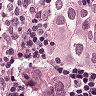
Metastatic tissue present: yes